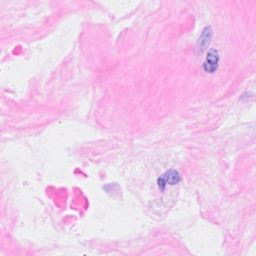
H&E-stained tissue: Breast